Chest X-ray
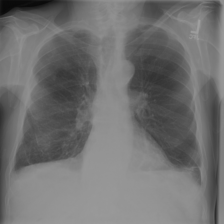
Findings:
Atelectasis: negative
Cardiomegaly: negative
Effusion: positive
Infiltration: positive
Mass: negative
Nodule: negative
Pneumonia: negative
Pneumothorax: negative
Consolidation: negative
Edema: negative
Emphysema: negative
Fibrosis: negative
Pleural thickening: negative
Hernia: negative